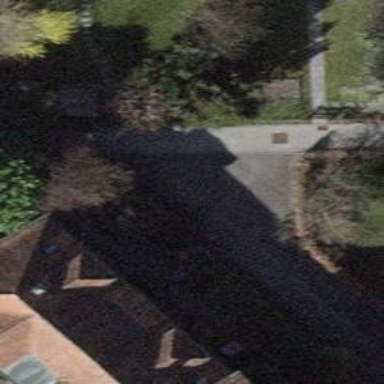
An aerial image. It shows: Footway with surface made of sett.